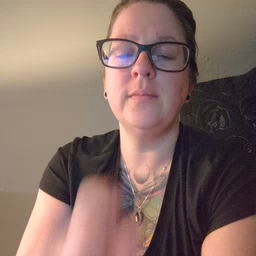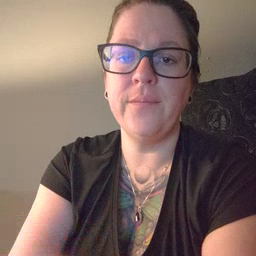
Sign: gift